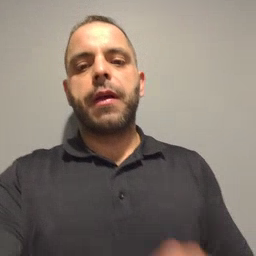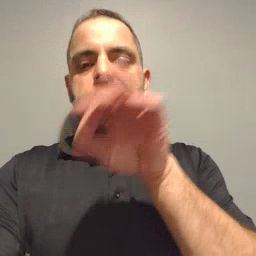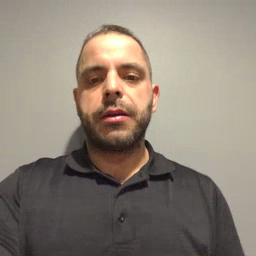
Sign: frenchfries